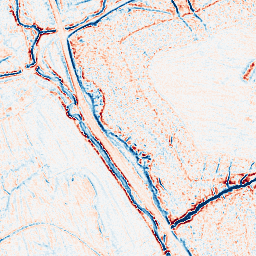
Category: multiscale
Decomposition family: dog_multiscale
Decomposition parameters: sigma_ratio: 1.4
n_scales: 3
base_sigma: 0.5
Upsampling method: edge_directed
Upsampling parameters: scale: 4
Upsampling scale: 4